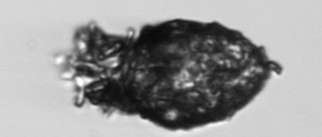
Label: Stenosemella_pacifica